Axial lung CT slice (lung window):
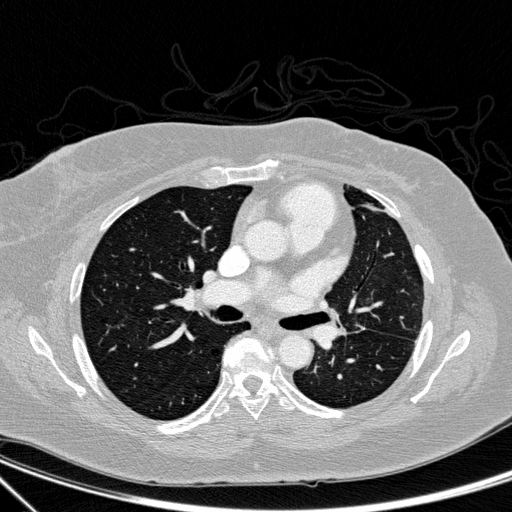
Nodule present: no